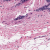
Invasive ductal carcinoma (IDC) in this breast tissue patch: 0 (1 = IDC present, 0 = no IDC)